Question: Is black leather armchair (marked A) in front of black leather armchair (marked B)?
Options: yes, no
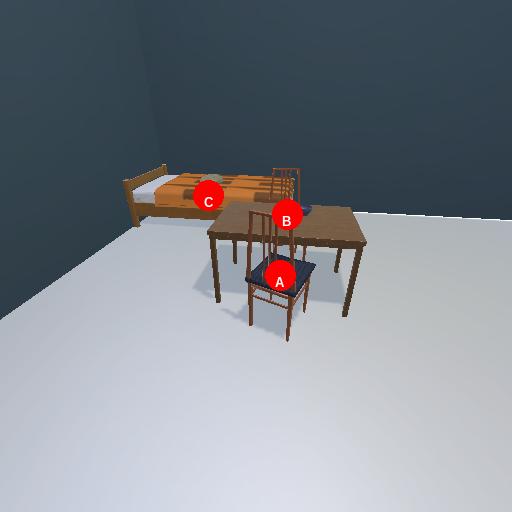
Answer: yes